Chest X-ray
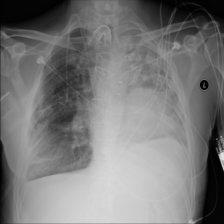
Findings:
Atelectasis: positive
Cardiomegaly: negative
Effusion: positive
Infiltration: positive
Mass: negative
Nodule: negative
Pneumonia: negative
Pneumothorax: negative
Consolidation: negative
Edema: negative
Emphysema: negative
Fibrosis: negative
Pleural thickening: negative
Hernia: negative